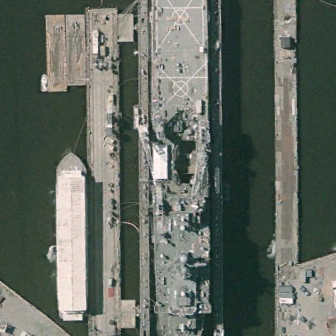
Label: combat